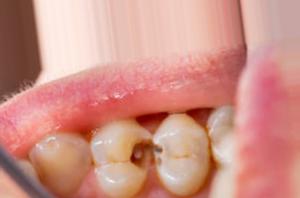
Condition: Caries